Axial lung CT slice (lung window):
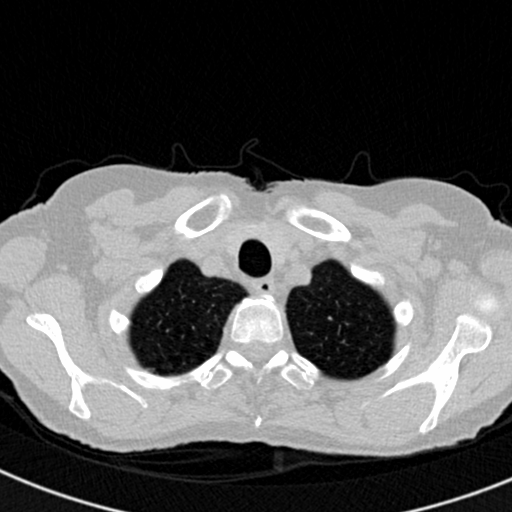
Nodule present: no